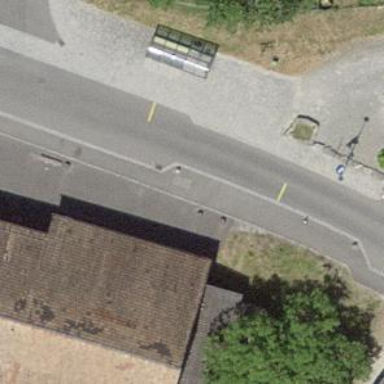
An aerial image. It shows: Public transport stop position.